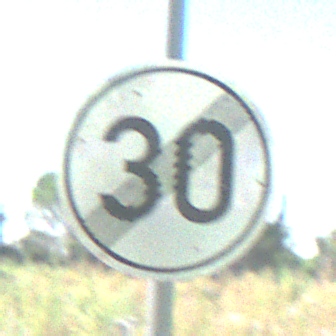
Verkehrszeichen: EndeGeschwindigkeit30
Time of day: Midday
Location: Outdoor (Special)
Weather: PartlyCloudy
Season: NotSpecified
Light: Natural